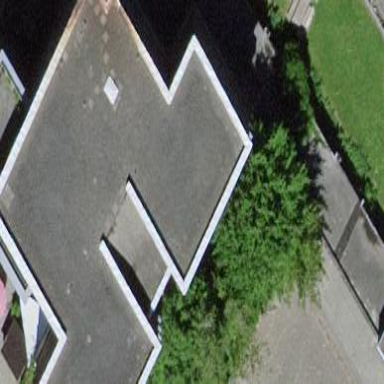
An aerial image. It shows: School building.